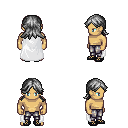
a pixel art fantasy rpg character, male body template, human, tanned skin, white cape, metal pants, gray loose hair, ghillies, four views (front, back, left, right), 2x2 character sprite sheet, small pixel art, hard edges, no anti-aliasing